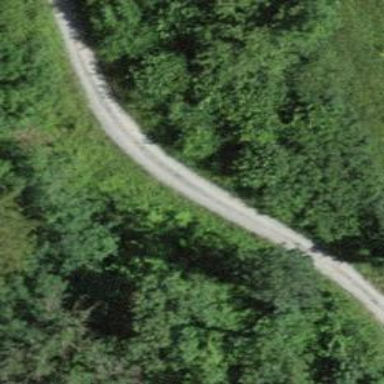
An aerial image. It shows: Bridleway.